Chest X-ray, PA view. Patient: 41 years old, sex M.
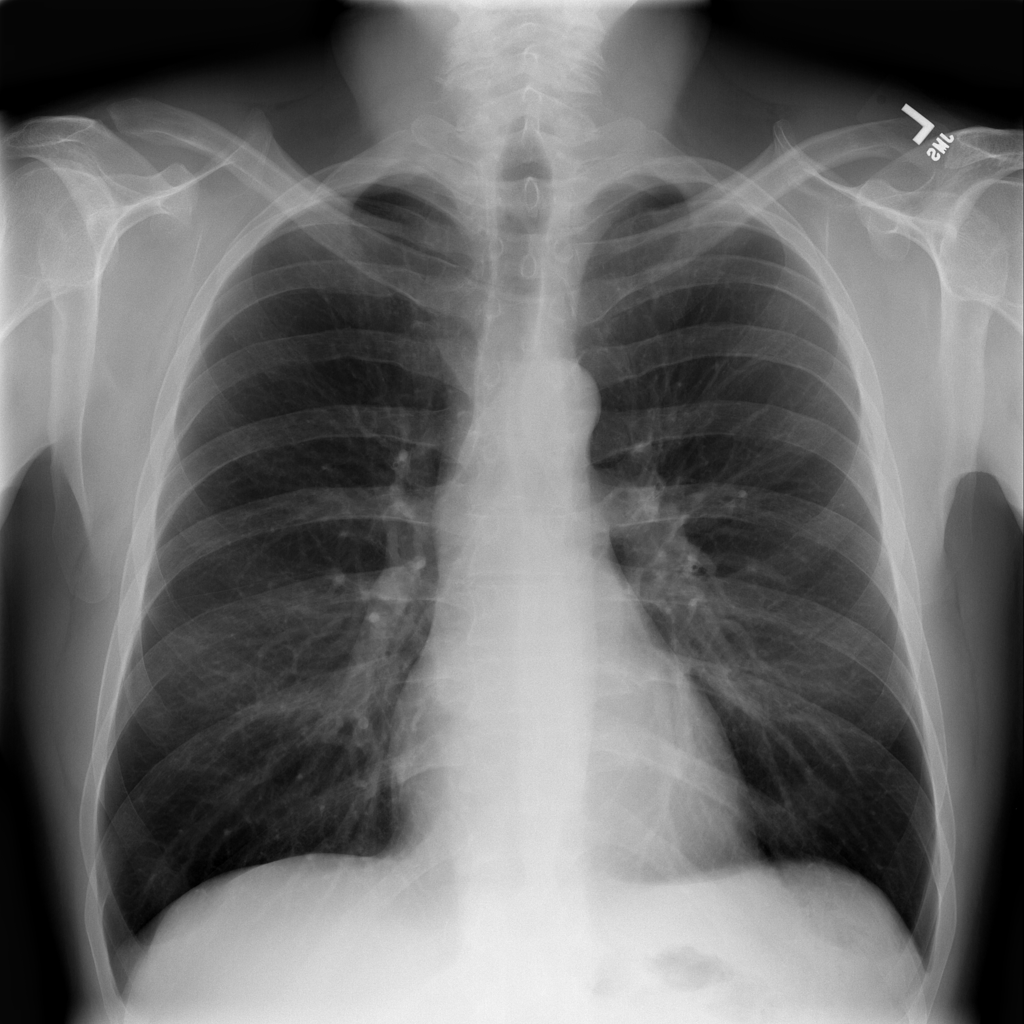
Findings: No Finding